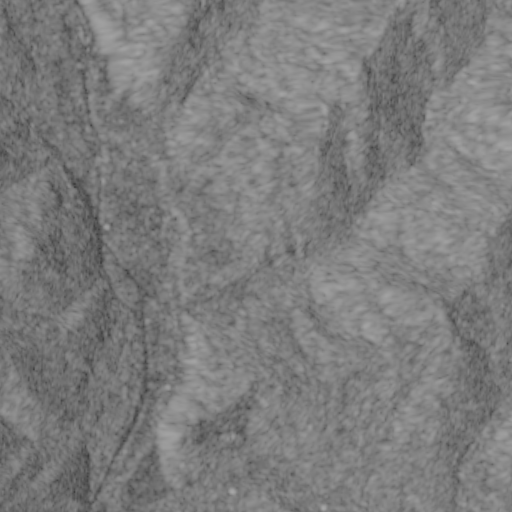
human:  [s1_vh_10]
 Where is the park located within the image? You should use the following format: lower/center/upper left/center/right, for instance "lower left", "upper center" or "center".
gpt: The park is located in the lower center of the image.
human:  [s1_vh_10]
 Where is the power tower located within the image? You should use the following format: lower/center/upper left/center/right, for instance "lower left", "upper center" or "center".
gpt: There is no power tower in the image.

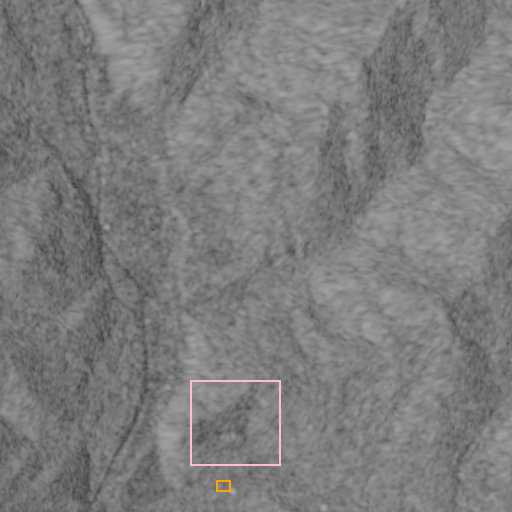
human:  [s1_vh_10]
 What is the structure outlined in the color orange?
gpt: The structure outlined in orange is a park.
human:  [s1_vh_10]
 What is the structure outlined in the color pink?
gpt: The structure outlined in pink is a quarry.
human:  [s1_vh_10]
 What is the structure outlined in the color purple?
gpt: There is no purple outline.